Question:
Do you have an idea what is this "Install this web app" bubble called? I want to know whats the name of that thing so I can research more about it.
Do you also have an idea on how to implement it? I need it to function exactly like the one on the image.
Any useful links related to it will be a great help.
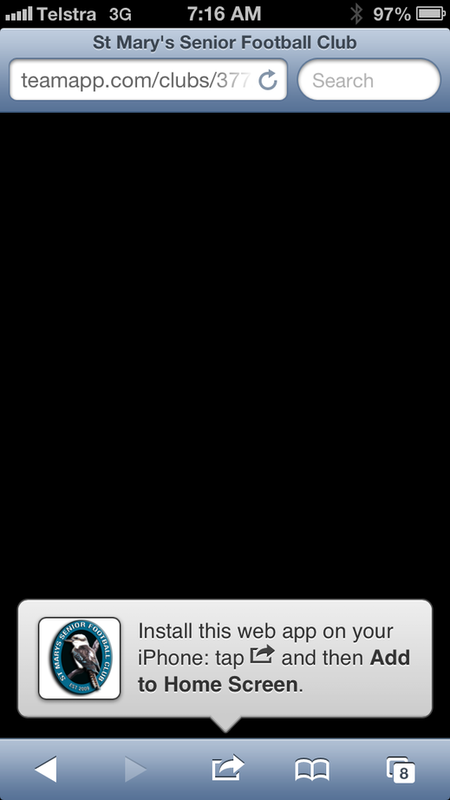
Answer: see <URL> .
is very simple to use
'''
<link rel="stylesheet" href="path/to/add2home.css">
<script type="application/javascript" src="path/to/add2home.js"></script>
'''